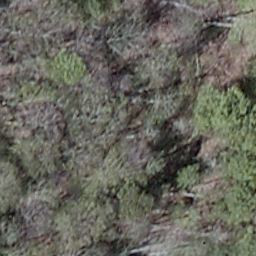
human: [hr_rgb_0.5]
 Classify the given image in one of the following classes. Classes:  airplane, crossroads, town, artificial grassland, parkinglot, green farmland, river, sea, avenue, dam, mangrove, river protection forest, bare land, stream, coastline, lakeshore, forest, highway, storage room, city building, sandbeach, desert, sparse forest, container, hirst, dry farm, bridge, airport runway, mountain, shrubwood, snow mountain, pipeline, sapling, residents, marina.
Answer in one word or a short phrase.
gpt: shrubwood